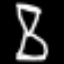
Label: hourglass